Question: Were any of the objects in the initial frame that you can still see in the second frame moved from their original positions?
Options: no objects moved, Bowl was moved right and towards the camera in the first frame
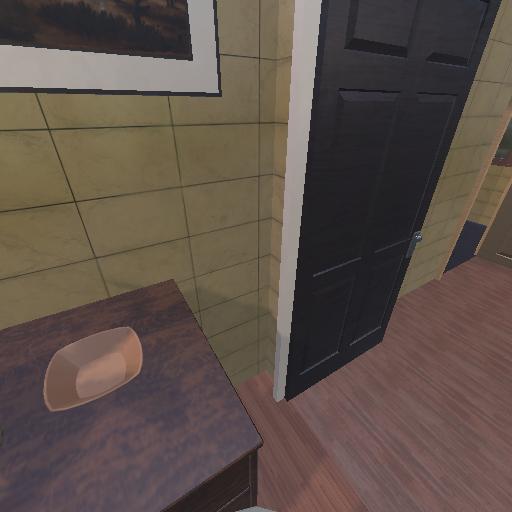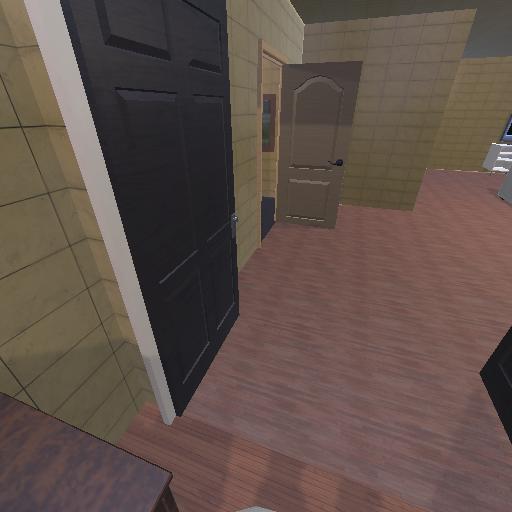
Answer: no objects moved